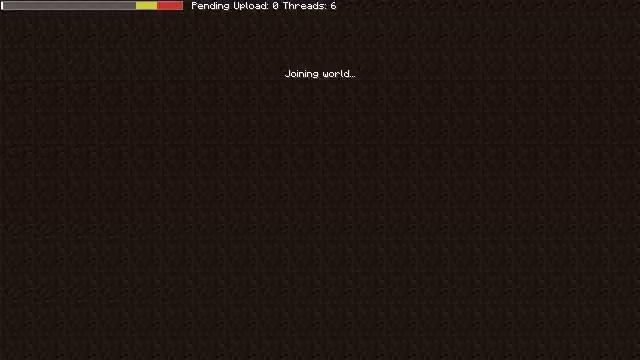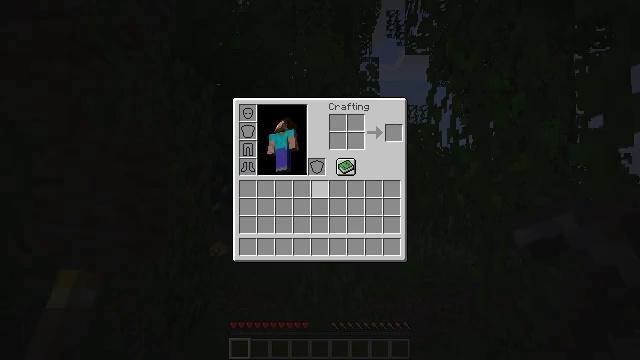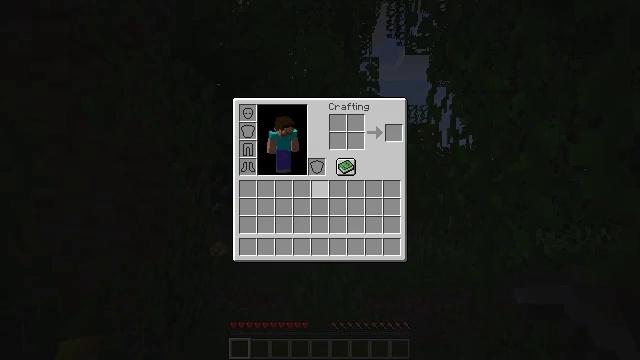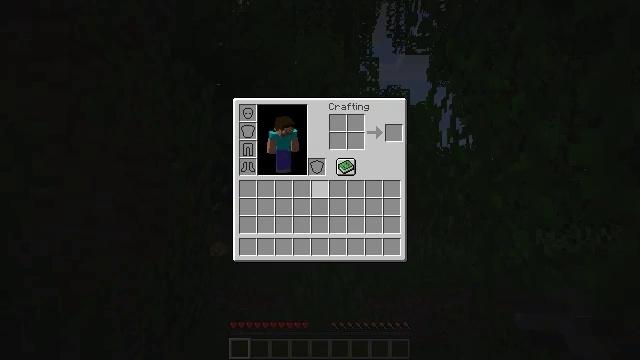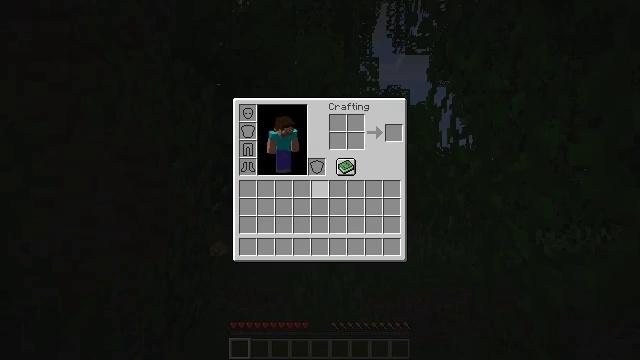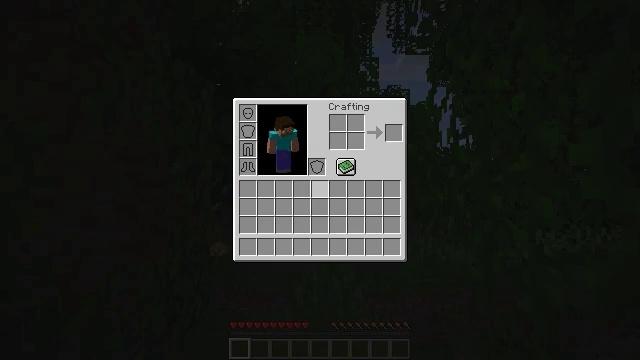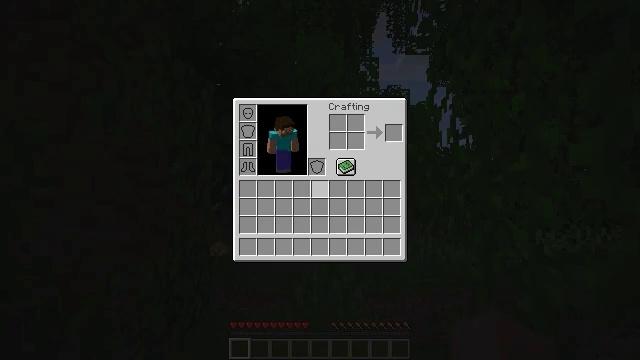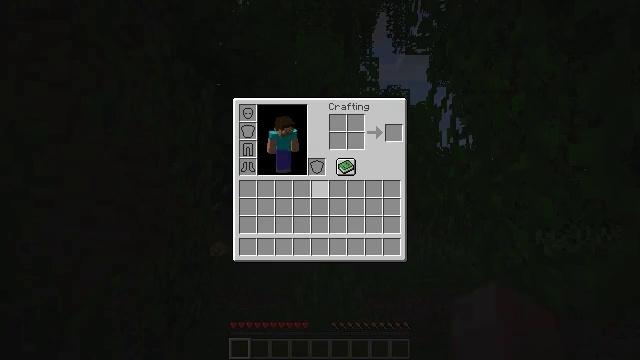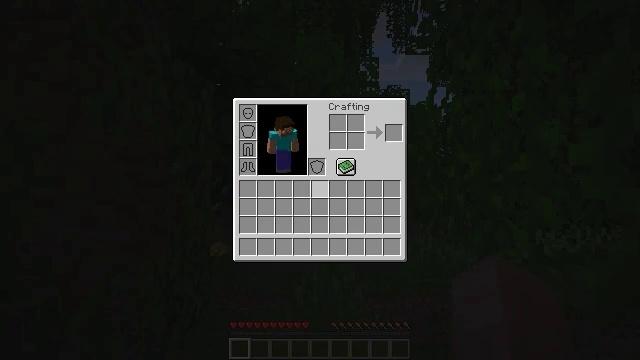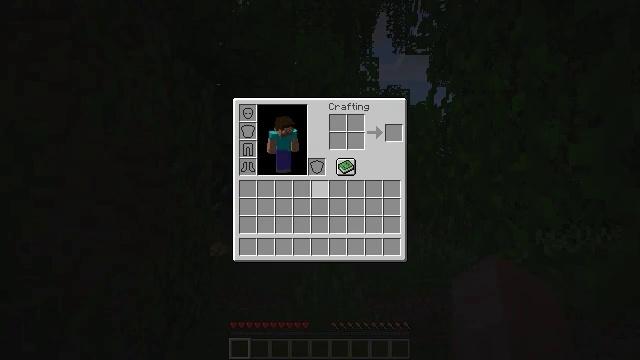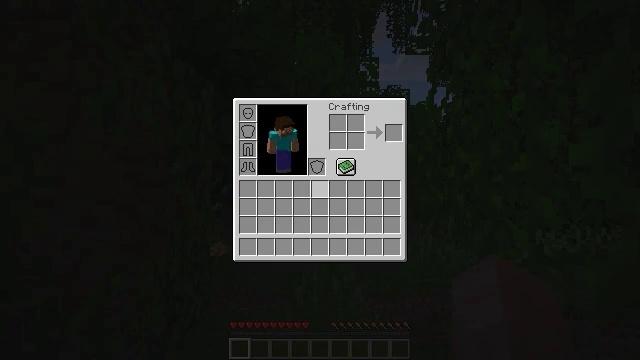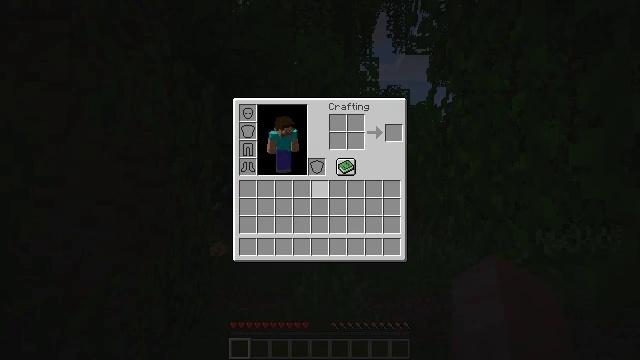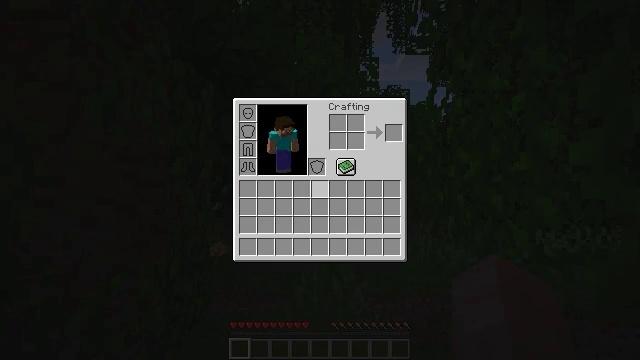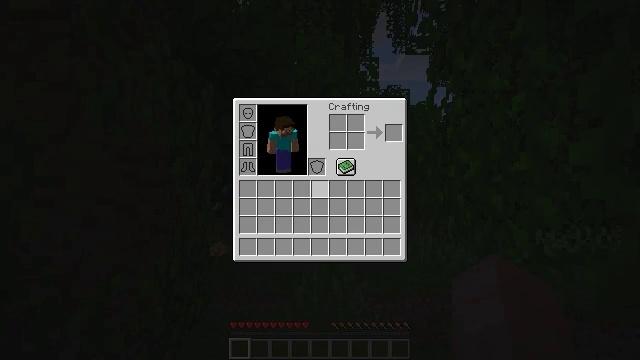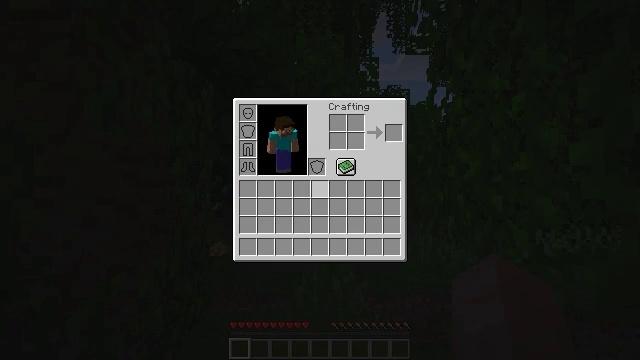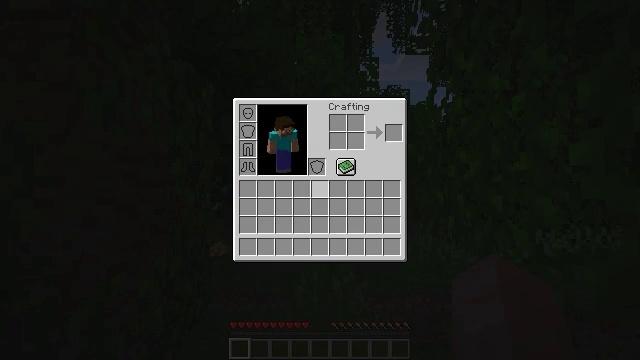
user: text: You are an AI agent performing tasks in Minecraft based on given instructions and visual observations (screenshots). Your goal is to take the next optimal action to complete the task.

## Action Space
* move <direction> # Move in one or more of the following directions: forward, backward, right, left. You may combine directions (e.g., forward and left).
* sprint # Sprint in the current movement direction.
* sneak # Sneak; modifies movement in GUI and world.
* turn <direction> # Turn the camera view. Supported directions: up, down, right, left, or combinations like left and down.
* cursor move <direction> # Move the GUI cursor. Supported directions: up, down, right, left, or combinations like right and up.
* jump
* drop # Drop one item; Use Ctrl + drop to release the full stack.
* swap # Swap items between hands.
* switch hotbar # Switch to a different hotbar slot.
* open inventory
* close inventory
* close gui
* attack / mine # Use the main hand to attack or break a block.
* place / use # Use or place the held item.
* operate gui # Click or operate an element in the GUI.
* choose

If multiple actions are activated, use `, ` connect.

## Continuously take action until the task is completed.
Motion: motion action
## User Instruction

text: Use an axe to chop the jungle log.
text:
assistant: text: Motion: turn up, attack / mine, open inventory
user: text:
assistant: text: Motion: operate gui
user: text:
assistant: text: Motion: operate gui
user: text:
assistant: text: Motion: operate gui
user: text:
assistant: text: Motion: operate gui
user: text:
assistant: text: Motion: operate gui
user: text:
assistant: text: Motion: operate gui
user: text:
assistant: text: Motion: operate gui
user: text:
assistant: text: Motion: operate gui
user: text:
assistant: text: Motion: operate gui
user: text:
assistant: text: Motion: operate gui
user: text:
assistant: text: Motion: operate gui
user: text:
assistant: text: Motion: operate gui
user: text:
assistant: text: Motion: operate gui
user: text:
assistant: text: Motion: operate gui
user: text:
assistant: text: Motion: operate gui
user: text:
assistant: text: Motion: operate gui
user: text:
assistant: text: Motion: operate gui
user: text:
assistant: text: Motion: operate gui
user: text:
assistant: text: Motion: operate gui
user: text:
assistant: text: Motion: operate gui
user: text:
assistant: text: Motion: operate gui
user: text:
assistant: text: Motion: cursor move right, operate gui
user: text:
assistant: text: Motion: cursor move right, operate gui
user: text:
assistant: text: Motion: operate gui
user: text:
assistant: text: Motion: operate gui
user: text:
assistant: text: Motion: operate gui
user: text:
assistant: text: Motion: operate gui
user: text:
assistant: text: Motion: operate gui
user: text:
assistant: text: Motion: operate gui